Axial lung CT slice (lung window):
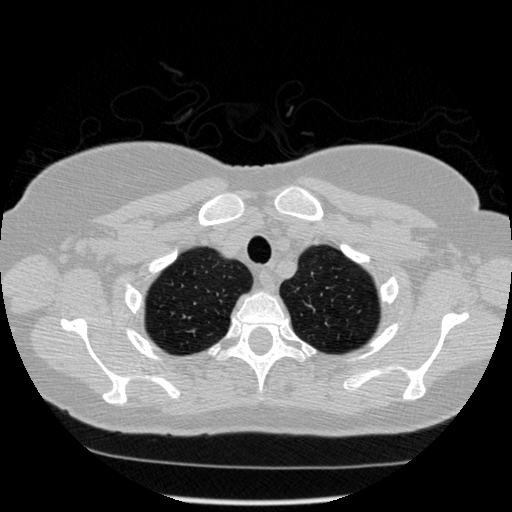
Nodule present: no